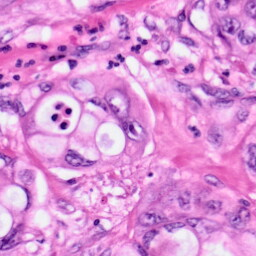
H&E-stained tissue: Pancreatic